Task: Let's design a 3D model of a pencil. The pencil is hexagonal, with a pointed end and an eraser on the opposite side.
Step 23:
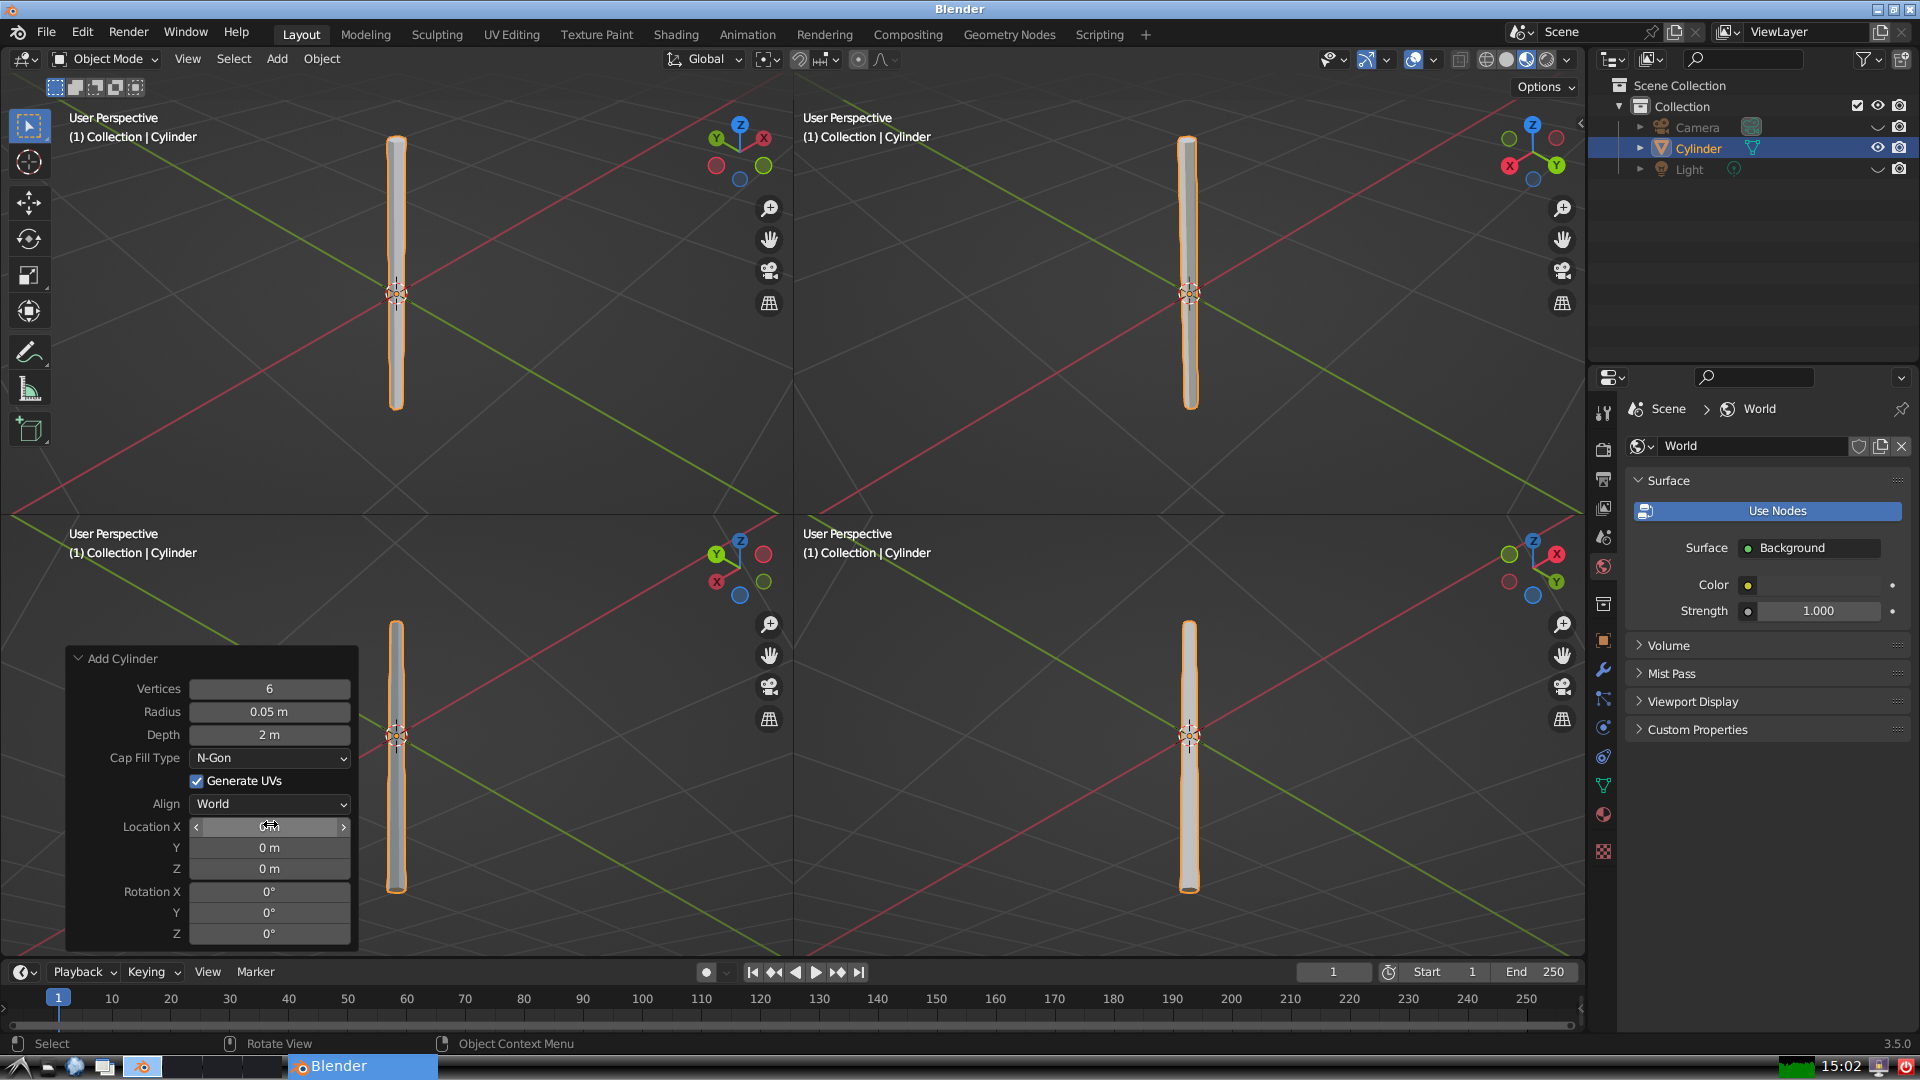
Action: {"mouse_move": [270, 844]}